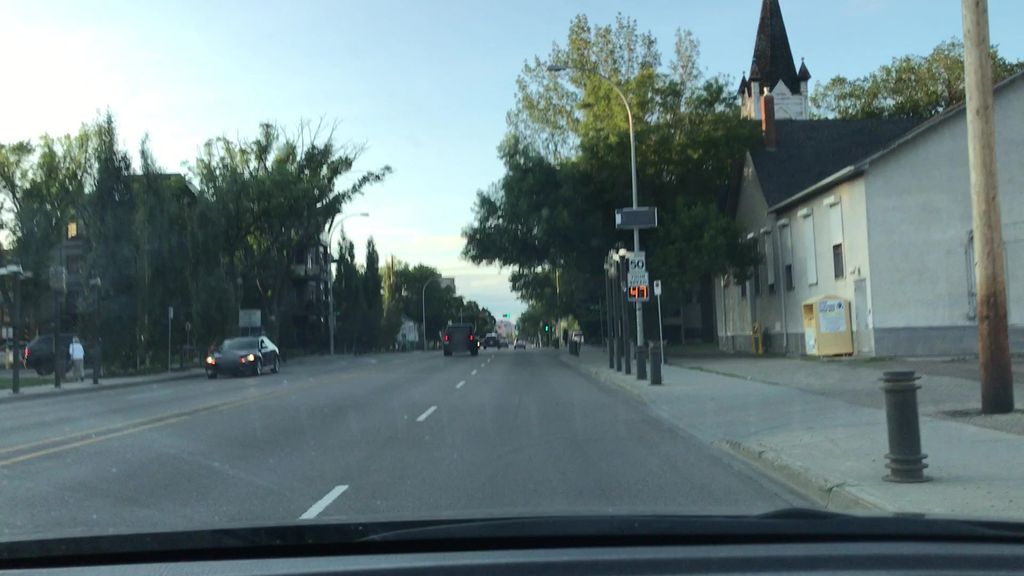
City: edmonton